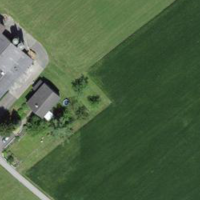
EUNIS habitat code: 24
Species observed at this site:
Allium ursinum